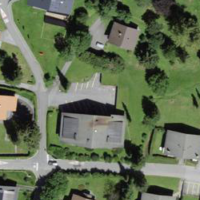
EUNIS habitat code: 55
Species observed at this site:
Scytodes thoracica